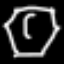
Label: octagon